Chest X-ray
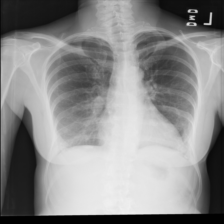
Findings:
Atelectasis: negative
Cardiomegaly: positive
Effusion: positive
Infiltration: negative
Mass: negative
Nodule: negative
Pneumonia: negative
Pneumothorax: negative
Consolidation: negative
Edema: negative
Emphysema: negative
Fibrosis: negative
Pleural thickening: negative
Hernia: negative